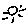
Label: sun